Aerial crown-view tile of a tropical tree (Barro Colorado Island, Panama), acquired 20250414:
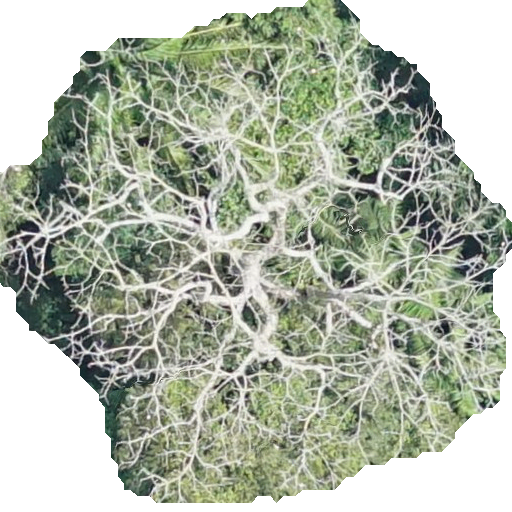
Species: Pseudobombax septenatum
GBIF accepted scientific name: Pseudobombax septenatum
Crown area: 283.759 m²